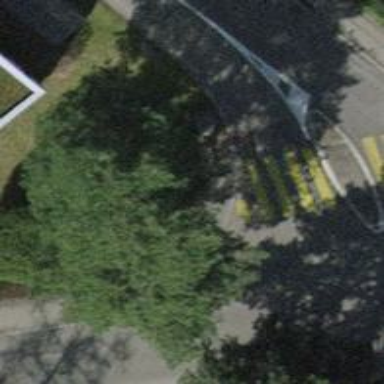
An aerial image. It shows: Urban tree with needle-leaved evergreen.